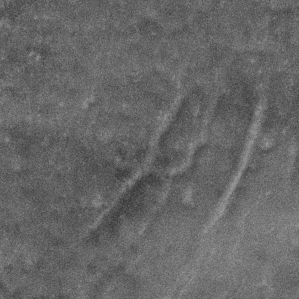
Label: frost